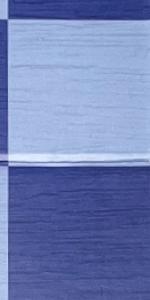
Label: Empty